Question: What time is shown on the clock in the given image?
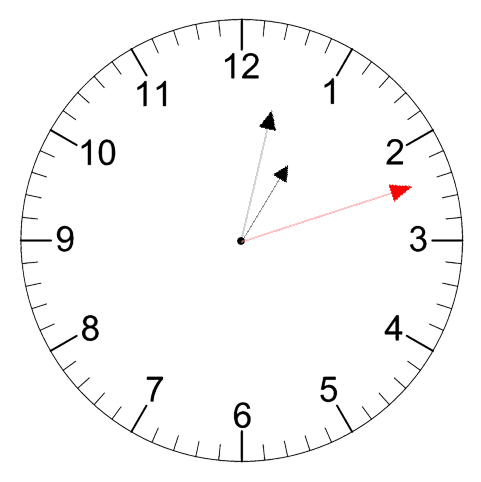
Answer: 01:02:12